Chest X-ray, PA view. Patient: 58 years old, sex M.
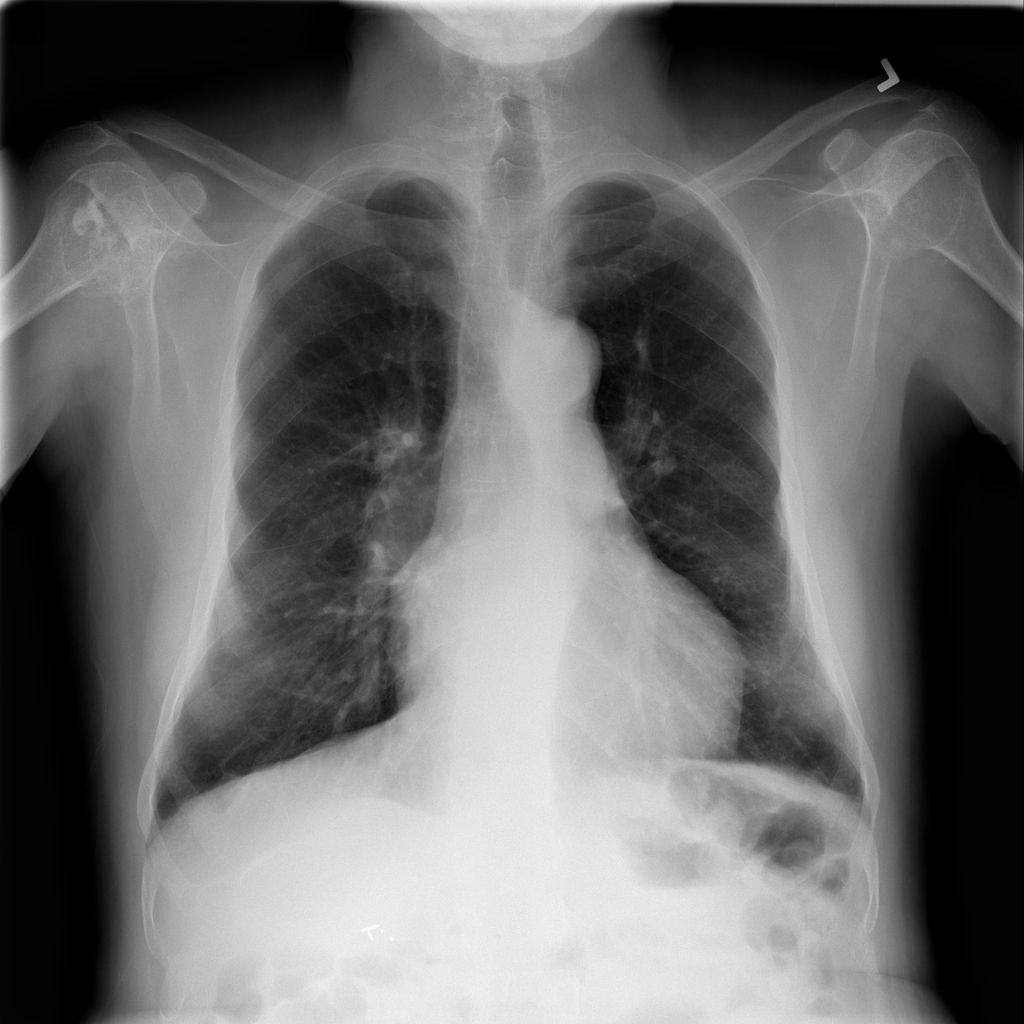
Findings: Infiltration